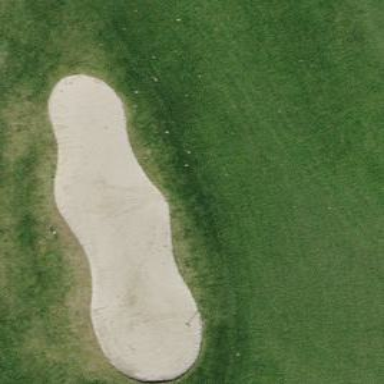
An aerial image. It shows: Golf bunker filled with natural sand.